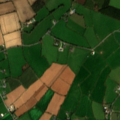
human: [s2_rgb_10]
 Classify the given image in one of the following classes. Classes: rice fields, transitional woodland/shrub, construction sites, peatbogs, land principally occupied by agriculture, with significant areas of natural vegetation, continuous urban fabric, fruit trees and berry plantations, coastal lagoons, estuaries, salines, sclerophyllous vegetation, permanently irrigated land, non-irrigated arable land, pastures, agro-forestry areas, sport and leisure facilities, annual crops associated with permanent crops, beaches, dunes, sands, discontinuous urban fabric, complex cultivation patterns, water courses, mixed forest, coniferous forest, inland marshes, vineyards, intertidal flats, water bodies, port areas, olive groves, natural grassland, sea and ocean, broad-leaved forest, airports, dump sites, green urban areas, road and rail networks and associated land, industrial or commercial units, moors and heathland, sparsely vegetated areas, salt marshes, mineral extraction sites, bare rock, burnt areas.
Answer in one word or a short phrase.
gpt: non-irrigated arable land, pastures